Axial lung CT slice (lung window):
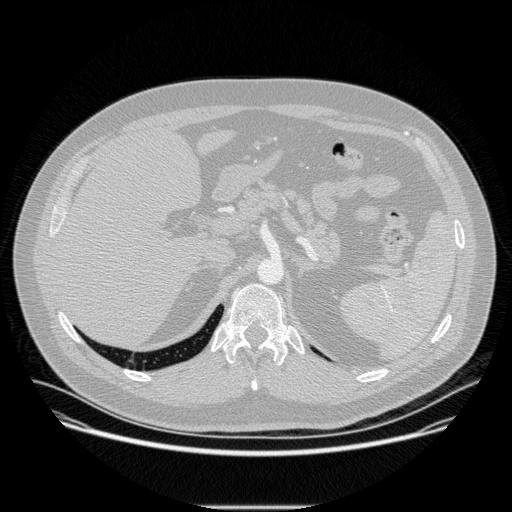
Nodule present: no